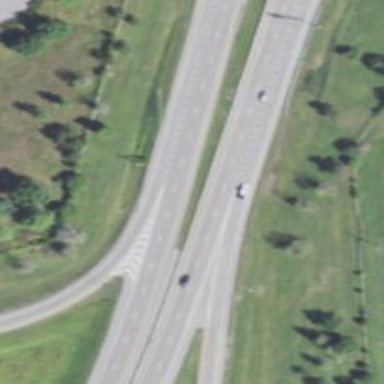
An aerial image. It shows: Motorway junction.